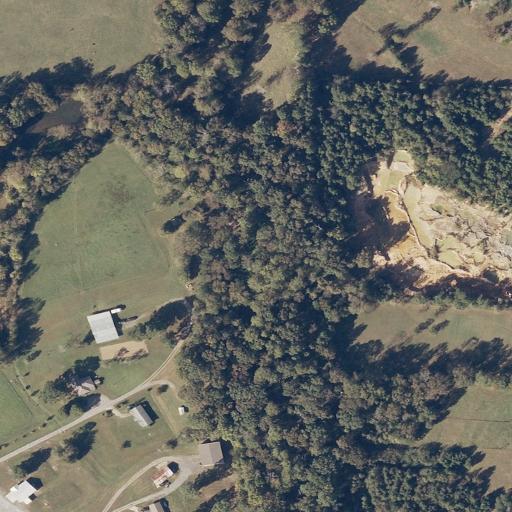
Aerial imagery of valley in Alabama named Mead Hollow containing deciduous forest, pasture, open development, low intensity development, grassland, barren land, medium intensity development, and evergreen forest